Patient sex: F
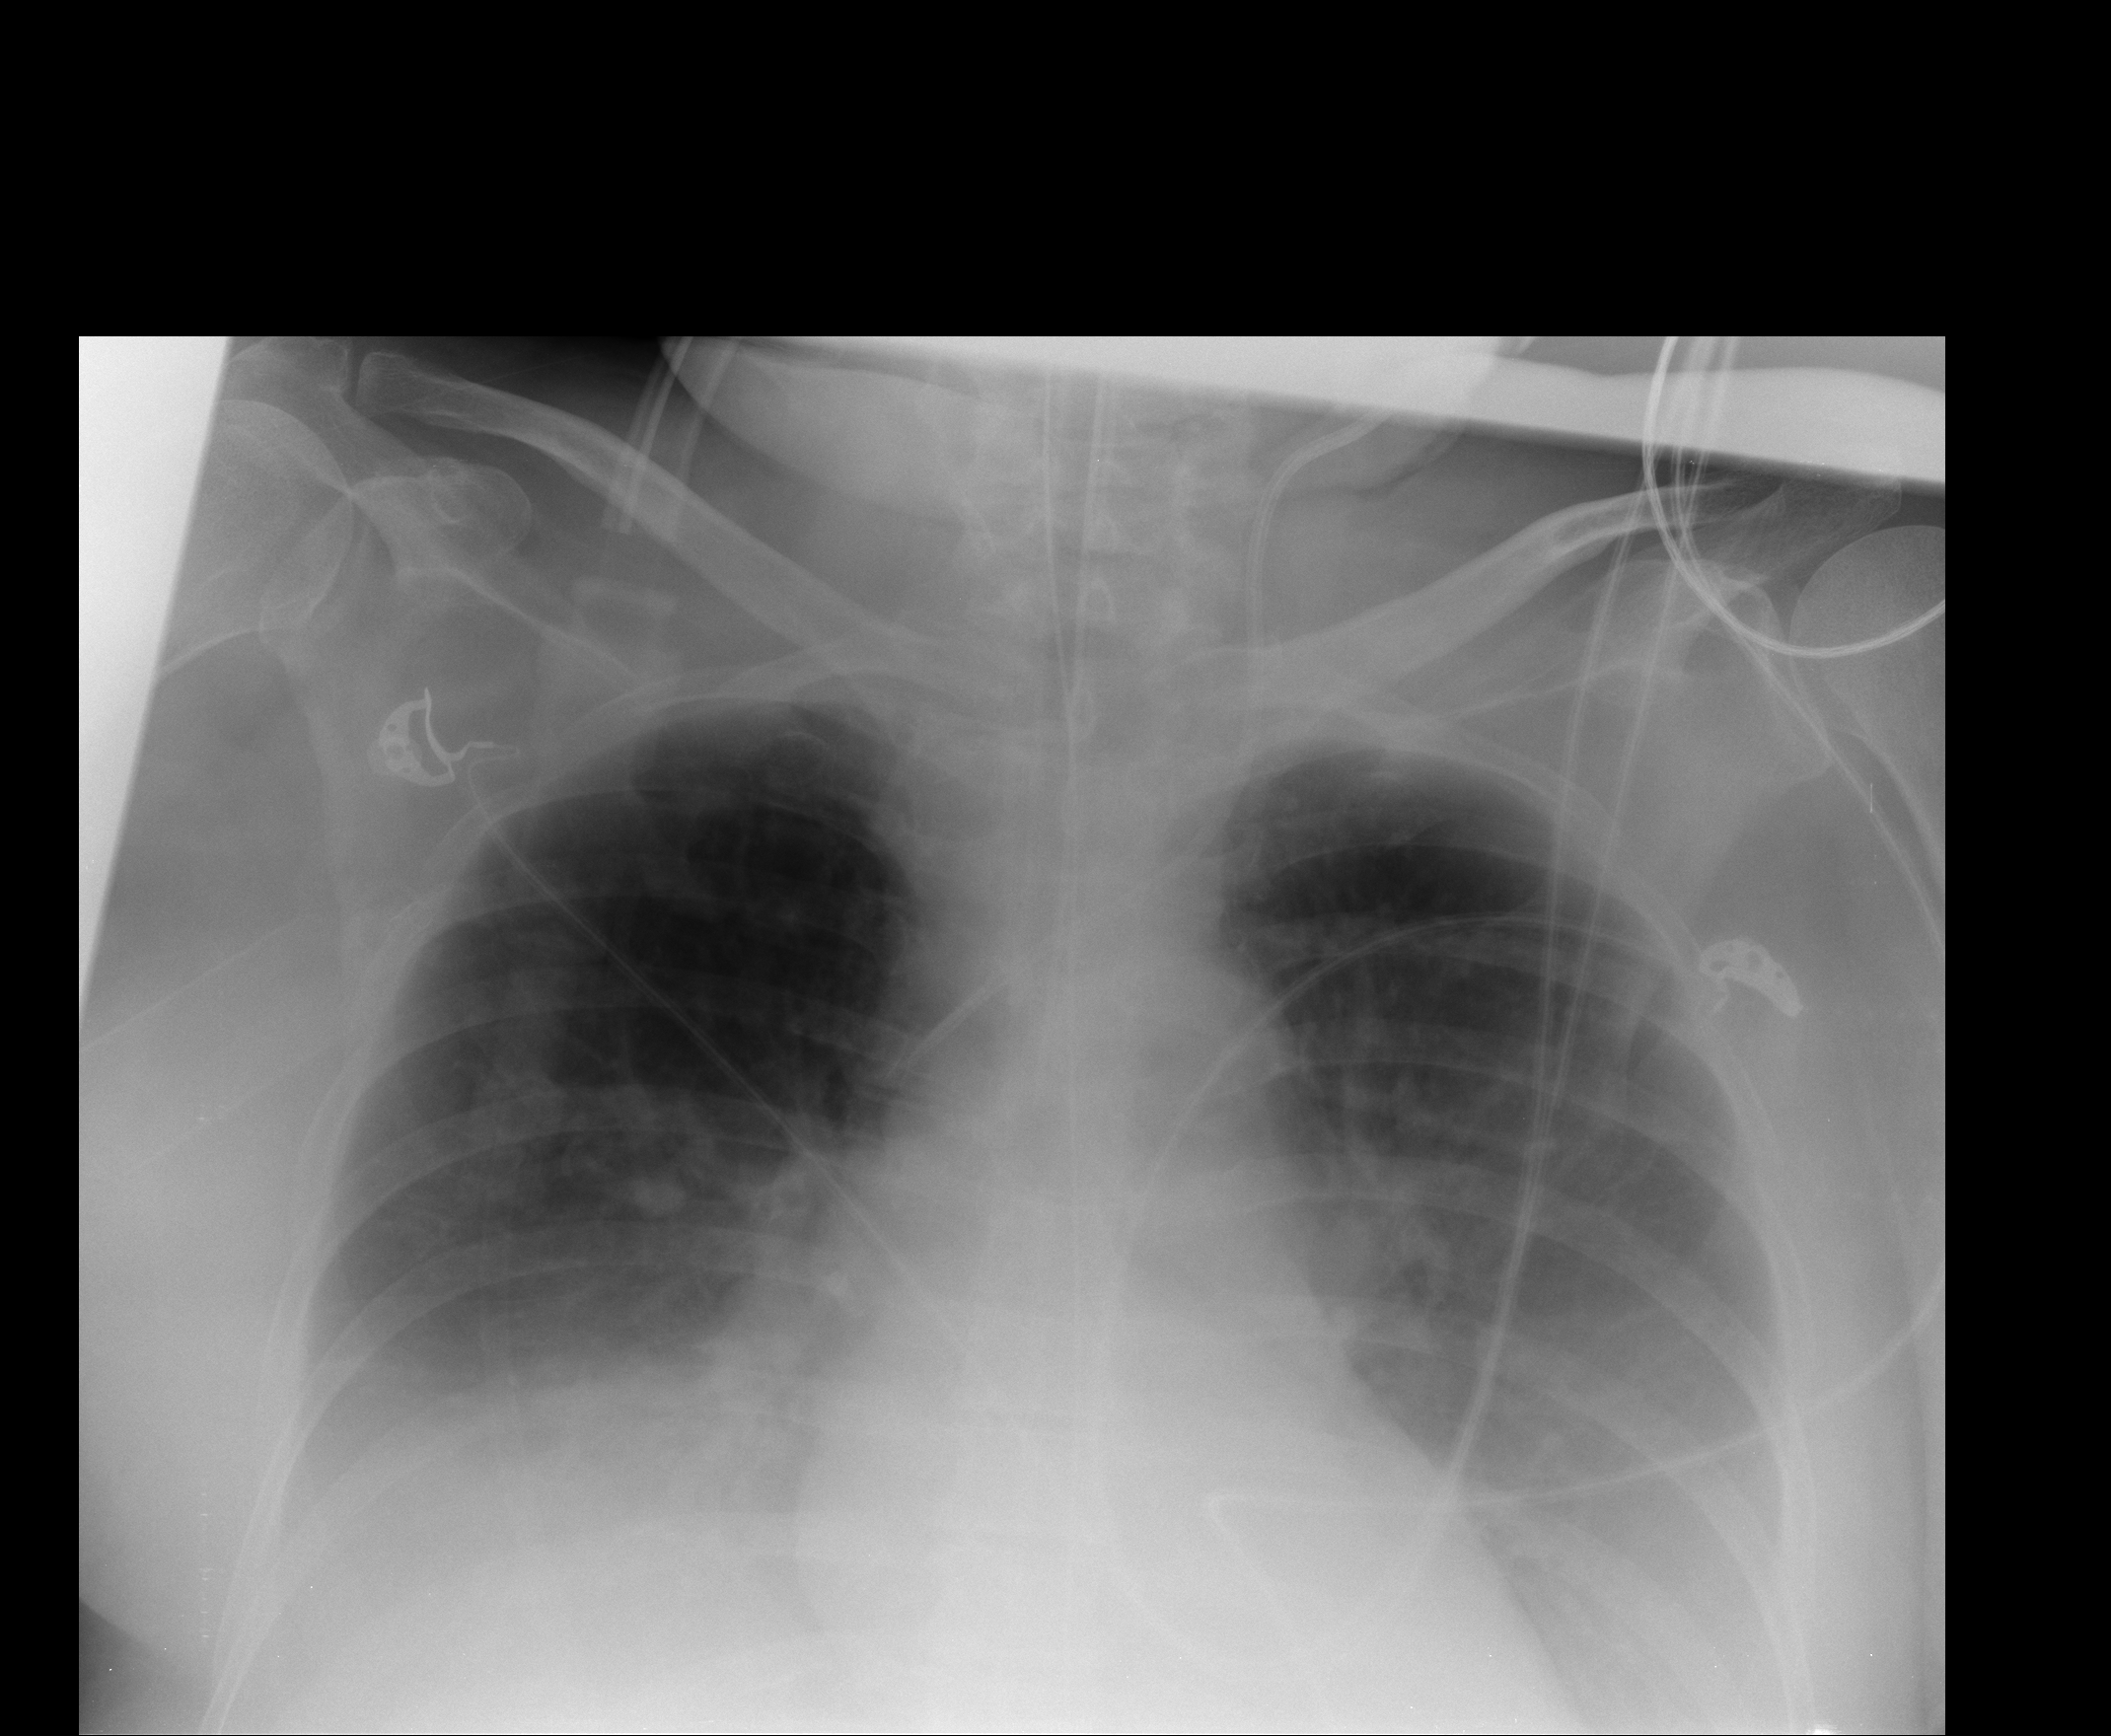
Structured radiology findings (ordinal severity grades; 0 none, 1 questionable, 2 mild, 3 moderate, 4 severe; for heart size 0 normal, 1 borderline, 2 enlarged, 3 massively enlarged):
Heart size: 1
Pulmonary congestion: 1
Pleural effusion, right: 2
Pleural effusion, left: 2
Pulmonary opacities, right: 0
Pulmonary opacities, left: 1
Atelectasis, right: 2
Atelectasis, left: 2